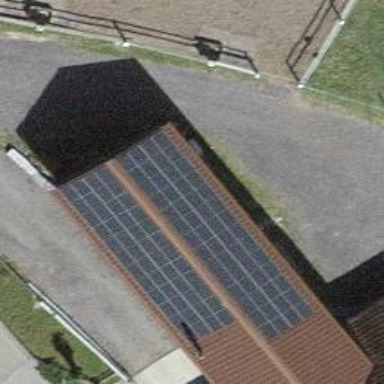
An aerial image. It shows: Solar power generator with photovoltaic panels.